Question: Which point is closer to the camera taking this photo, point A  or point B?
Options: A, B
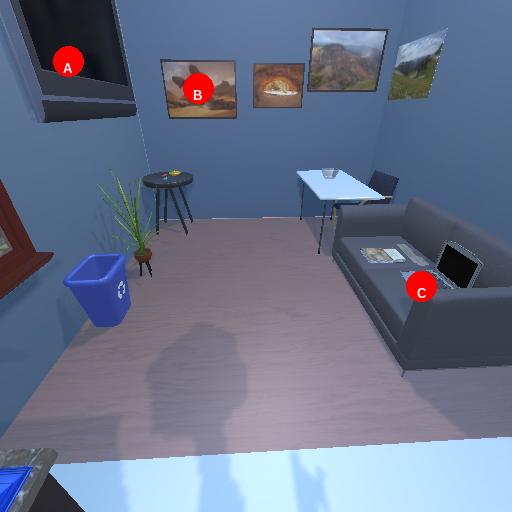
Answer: A